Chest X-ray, PA view. Patient: 36 years old, sex M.
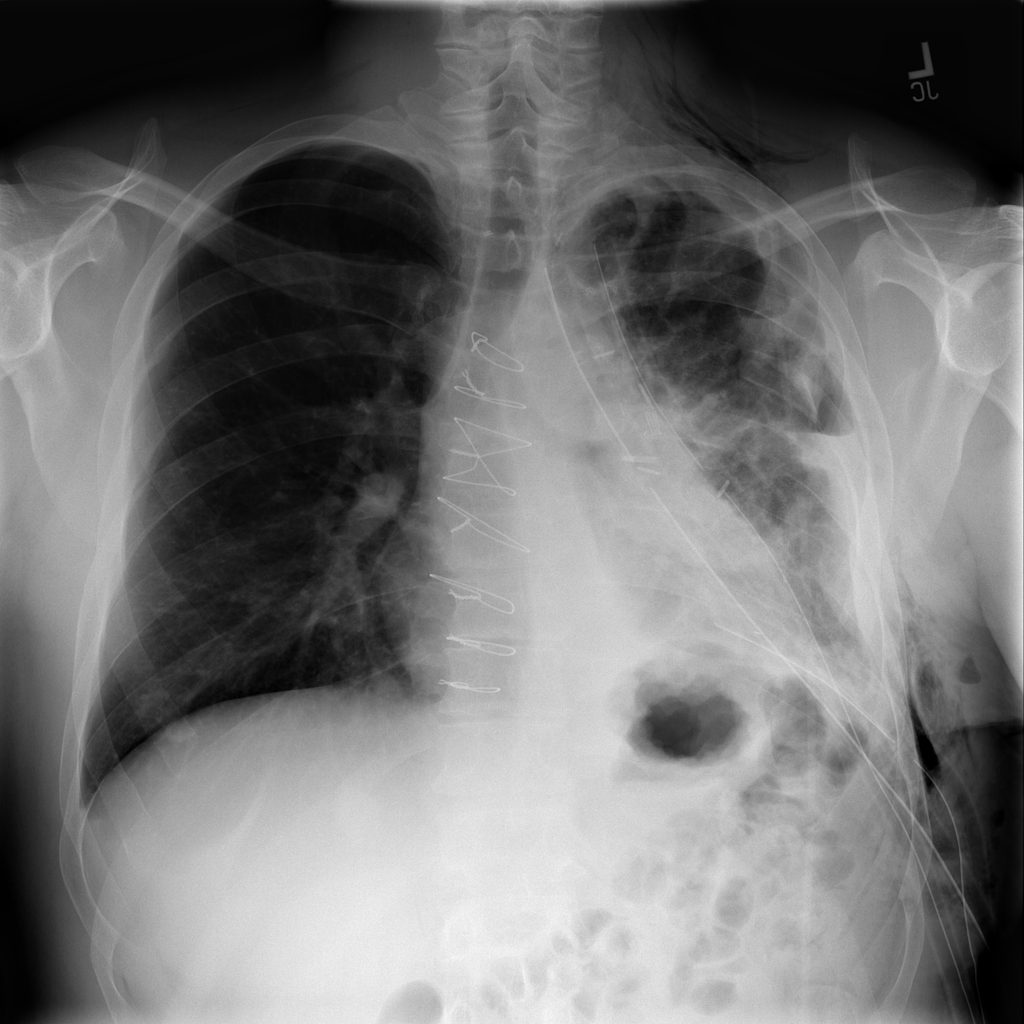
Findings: Effusion, Emphysema, Pleural_Thickening